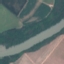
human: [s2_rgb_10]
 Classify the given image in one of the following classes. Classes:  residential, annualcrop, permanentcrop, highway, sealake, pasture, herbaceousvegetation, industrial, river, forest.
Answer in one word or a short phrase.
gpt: River